Question: Hi im using jqplot graph. I need to hide the Circular points that are currently displayed on the plot chart for each value in the array except the last point.
I use the following code to display the chart. I used "show marker : false" option, but it hides all circular in the graph. Please help me how to show only one circular point in the graph.
'''
<div id="chart2"></div>
var line2 = [['2012-10-02', 20],['2012-10-03', 45],['2012-10-04', 35],['2012-10-05', 32],['2012-10-06', 30],['2012-10-07', 25]];
var plot1 = $.jqplot('chart2', [line2], {
seriesDefaults: {
showMarker: false
},
axes:{
xaxis:{
renderer:$.jqplot.DateAxisRenderer,
labelRenderer: $.jqplot.CanvasAxisLabelRenderer,
tickRenderer: $.jqplot.CanvasAxisTickRenderer,
tickOptions: {
angle: -90,
formatString: '%m/%d/%Y'
},
}
},
yaxis: {
labelRenderer: $.jqplot.CanvasAxisLabelRenderer
},
highlighter: {
show: true
},
cursor: {
show: false
}
});
'''
I want to achieve the below screen as my output. please help me how this could be done. Any help will be appreciated.
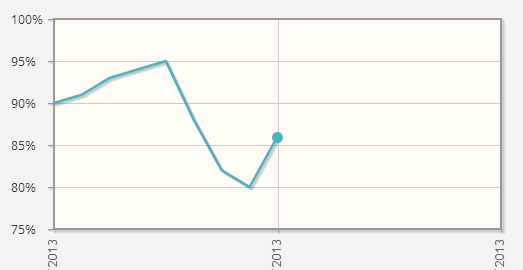
Answer: There is no direct way of doing this using 'jqplot'. but you can achieve this by making the following changes: <URL>
'''
$(document).ready(function(){
var line2 = [['2012-10-02', 20],['2012-10-03', 45],['2012-10-04', 35],['2012-10-05', 32],['2012-10-06', 30],['2012-10-07', 25]];
var line3 = [['2012-10-07', 25]];
var plot1 = $.jqplot('chart1', [line2, line3], {
series: [
{
showMarker: false
},
{
showMarker: true
}
],
axes:{
xaxis:{
renderer:$.jqplot.CategoryAxisRenderer,
labelRenderer: $.jqplot.CanvasAxisLabelRenderer,
tickRenderer: $.jqplot.CanvasAxisTickRenderer,
tickOptions: {
angle: -90,
formatString: '%m/%d/%Y'
},
}
},
yaxis: {
labelRenderer: $.jqplot.CanvasAxisLabelRenderer
},
highlighter: {
show: true
},
cursor: {
show: false
}
});
});
'''